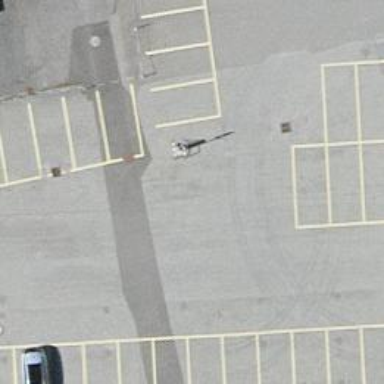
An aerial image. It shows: Asphalt parking aisle along service road.